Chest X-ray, PA view. Patient: 66 years old, sex M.
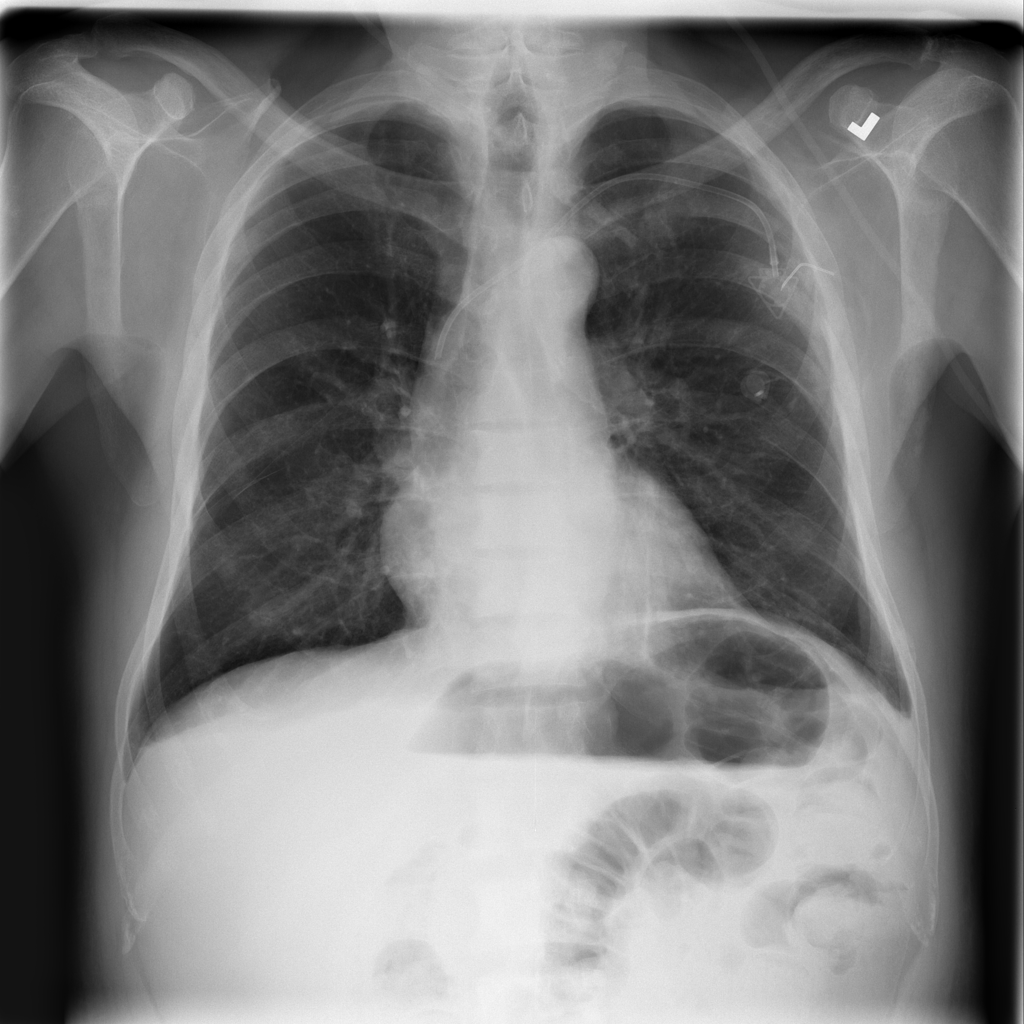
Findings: Effusion, Infiltration